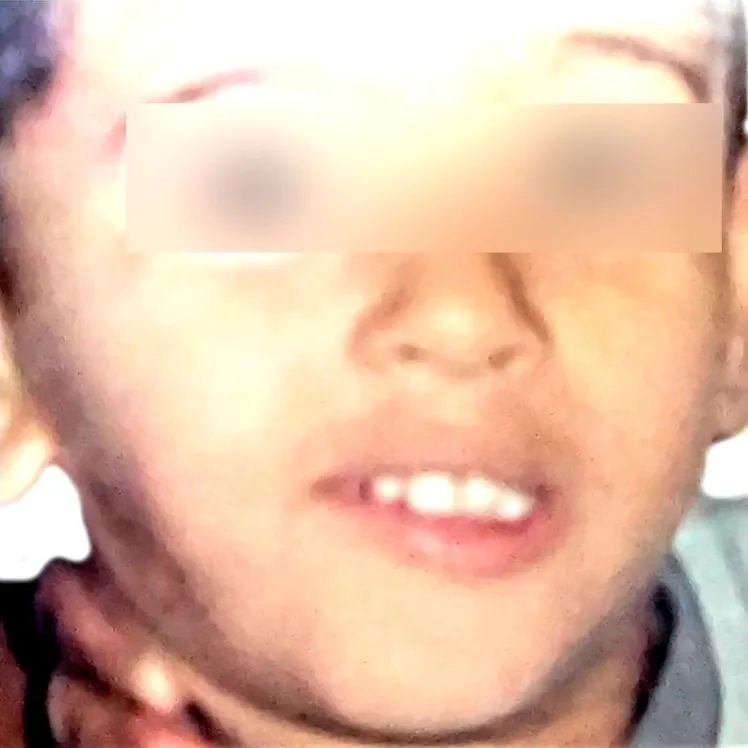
4 years old.
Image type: medical_photograph (oral_photograph)